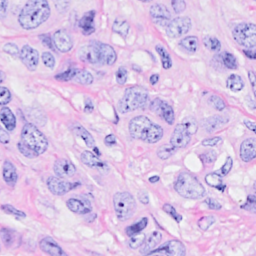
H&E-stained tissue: Breast